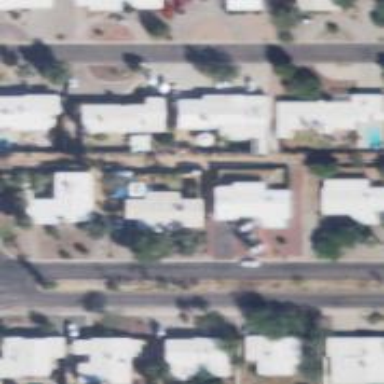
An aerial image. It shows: Alley classified as service road.